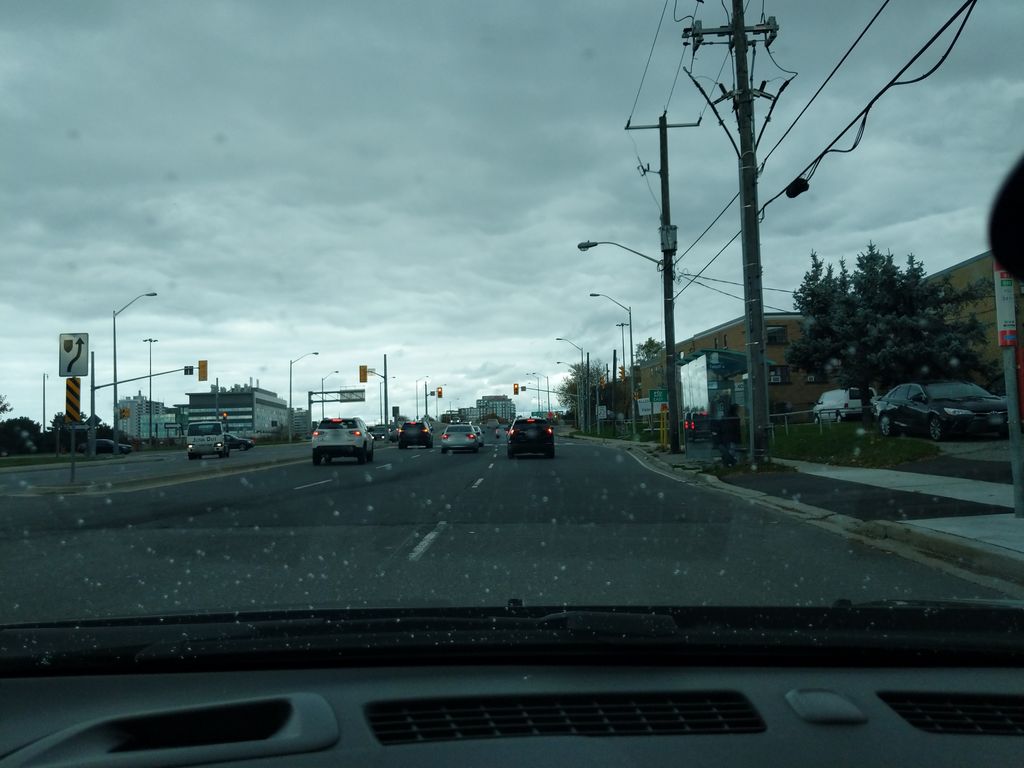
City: toronto